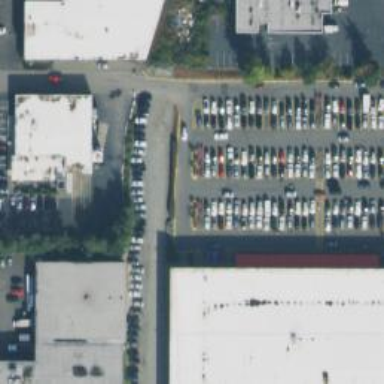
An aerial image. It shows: Trolley bay.